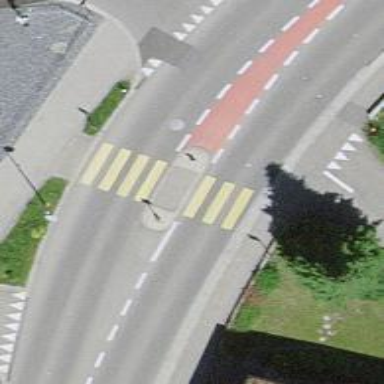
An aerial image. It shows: Marked crossing with pedestrian island.